Interaction volume radius: 10 \u00c5
Interaction volume height: 20 \u00c5
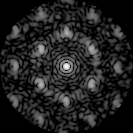
Disorder parameter: 0.5066